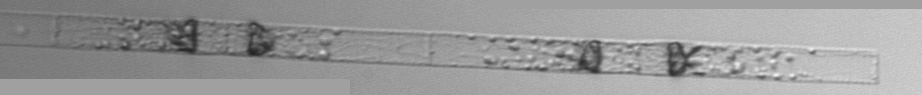
Label: Dactyliosolen_blavyanus